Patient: sex F, age 65
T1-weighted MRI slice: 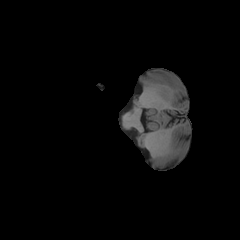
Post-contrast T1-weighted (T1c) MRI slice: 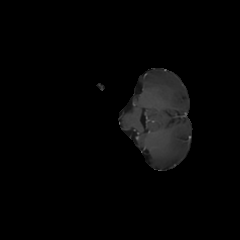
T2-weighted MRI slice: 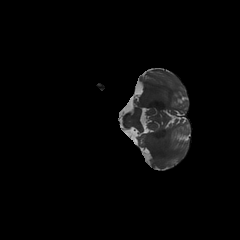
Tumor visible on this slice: no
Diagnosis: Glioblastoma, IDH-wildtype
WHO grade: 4